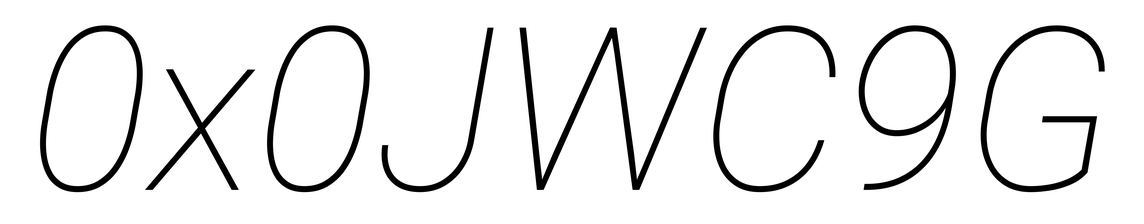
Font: Roboto-Italic_Thin_Italic